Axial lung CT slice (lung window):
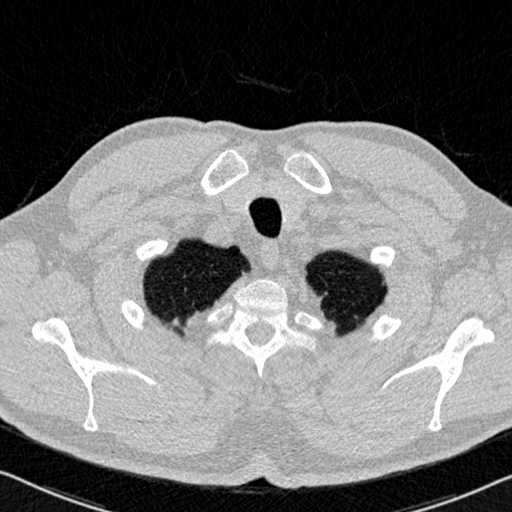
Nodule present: no